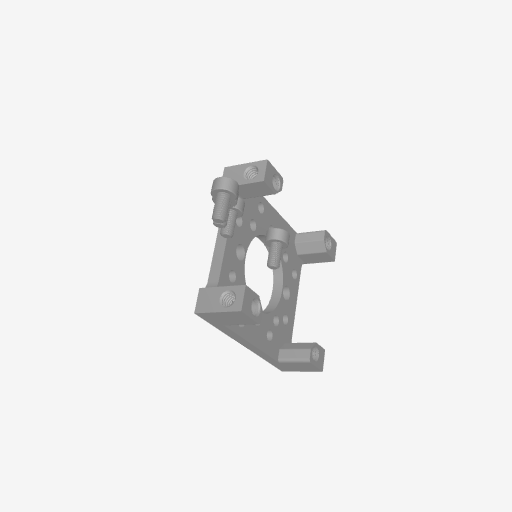
Part: QuadBlockMotorMount32-1